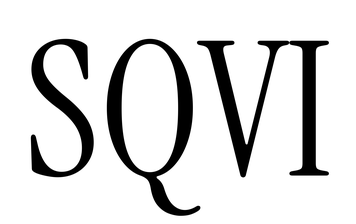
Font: InstrumentSerif-Regular